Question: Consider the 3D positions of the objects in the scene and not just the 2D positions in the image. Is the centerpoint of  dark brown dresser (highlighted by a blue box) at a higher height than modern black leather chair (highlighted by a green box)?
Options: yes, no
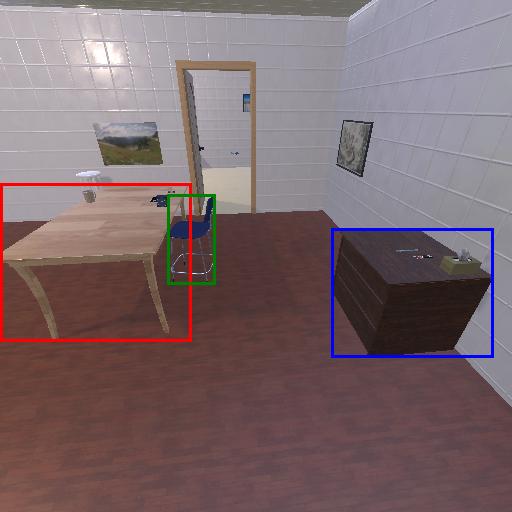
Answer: yes